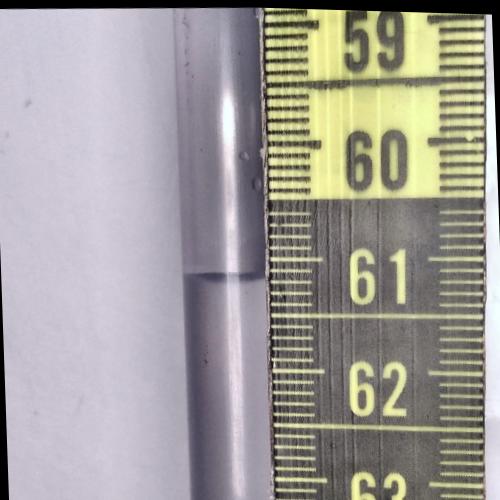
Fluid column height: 61.2 cm